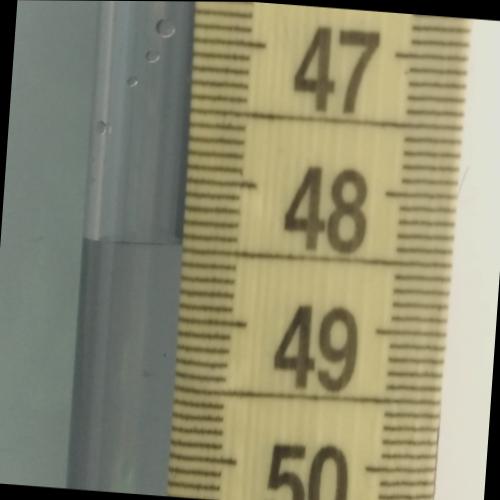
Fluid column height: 48.5 cm